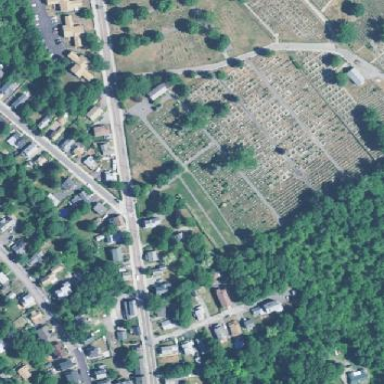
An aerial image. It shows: Historic cemetery with the landuse designated as cemetery. Also referred to as burial ground.